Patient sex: F
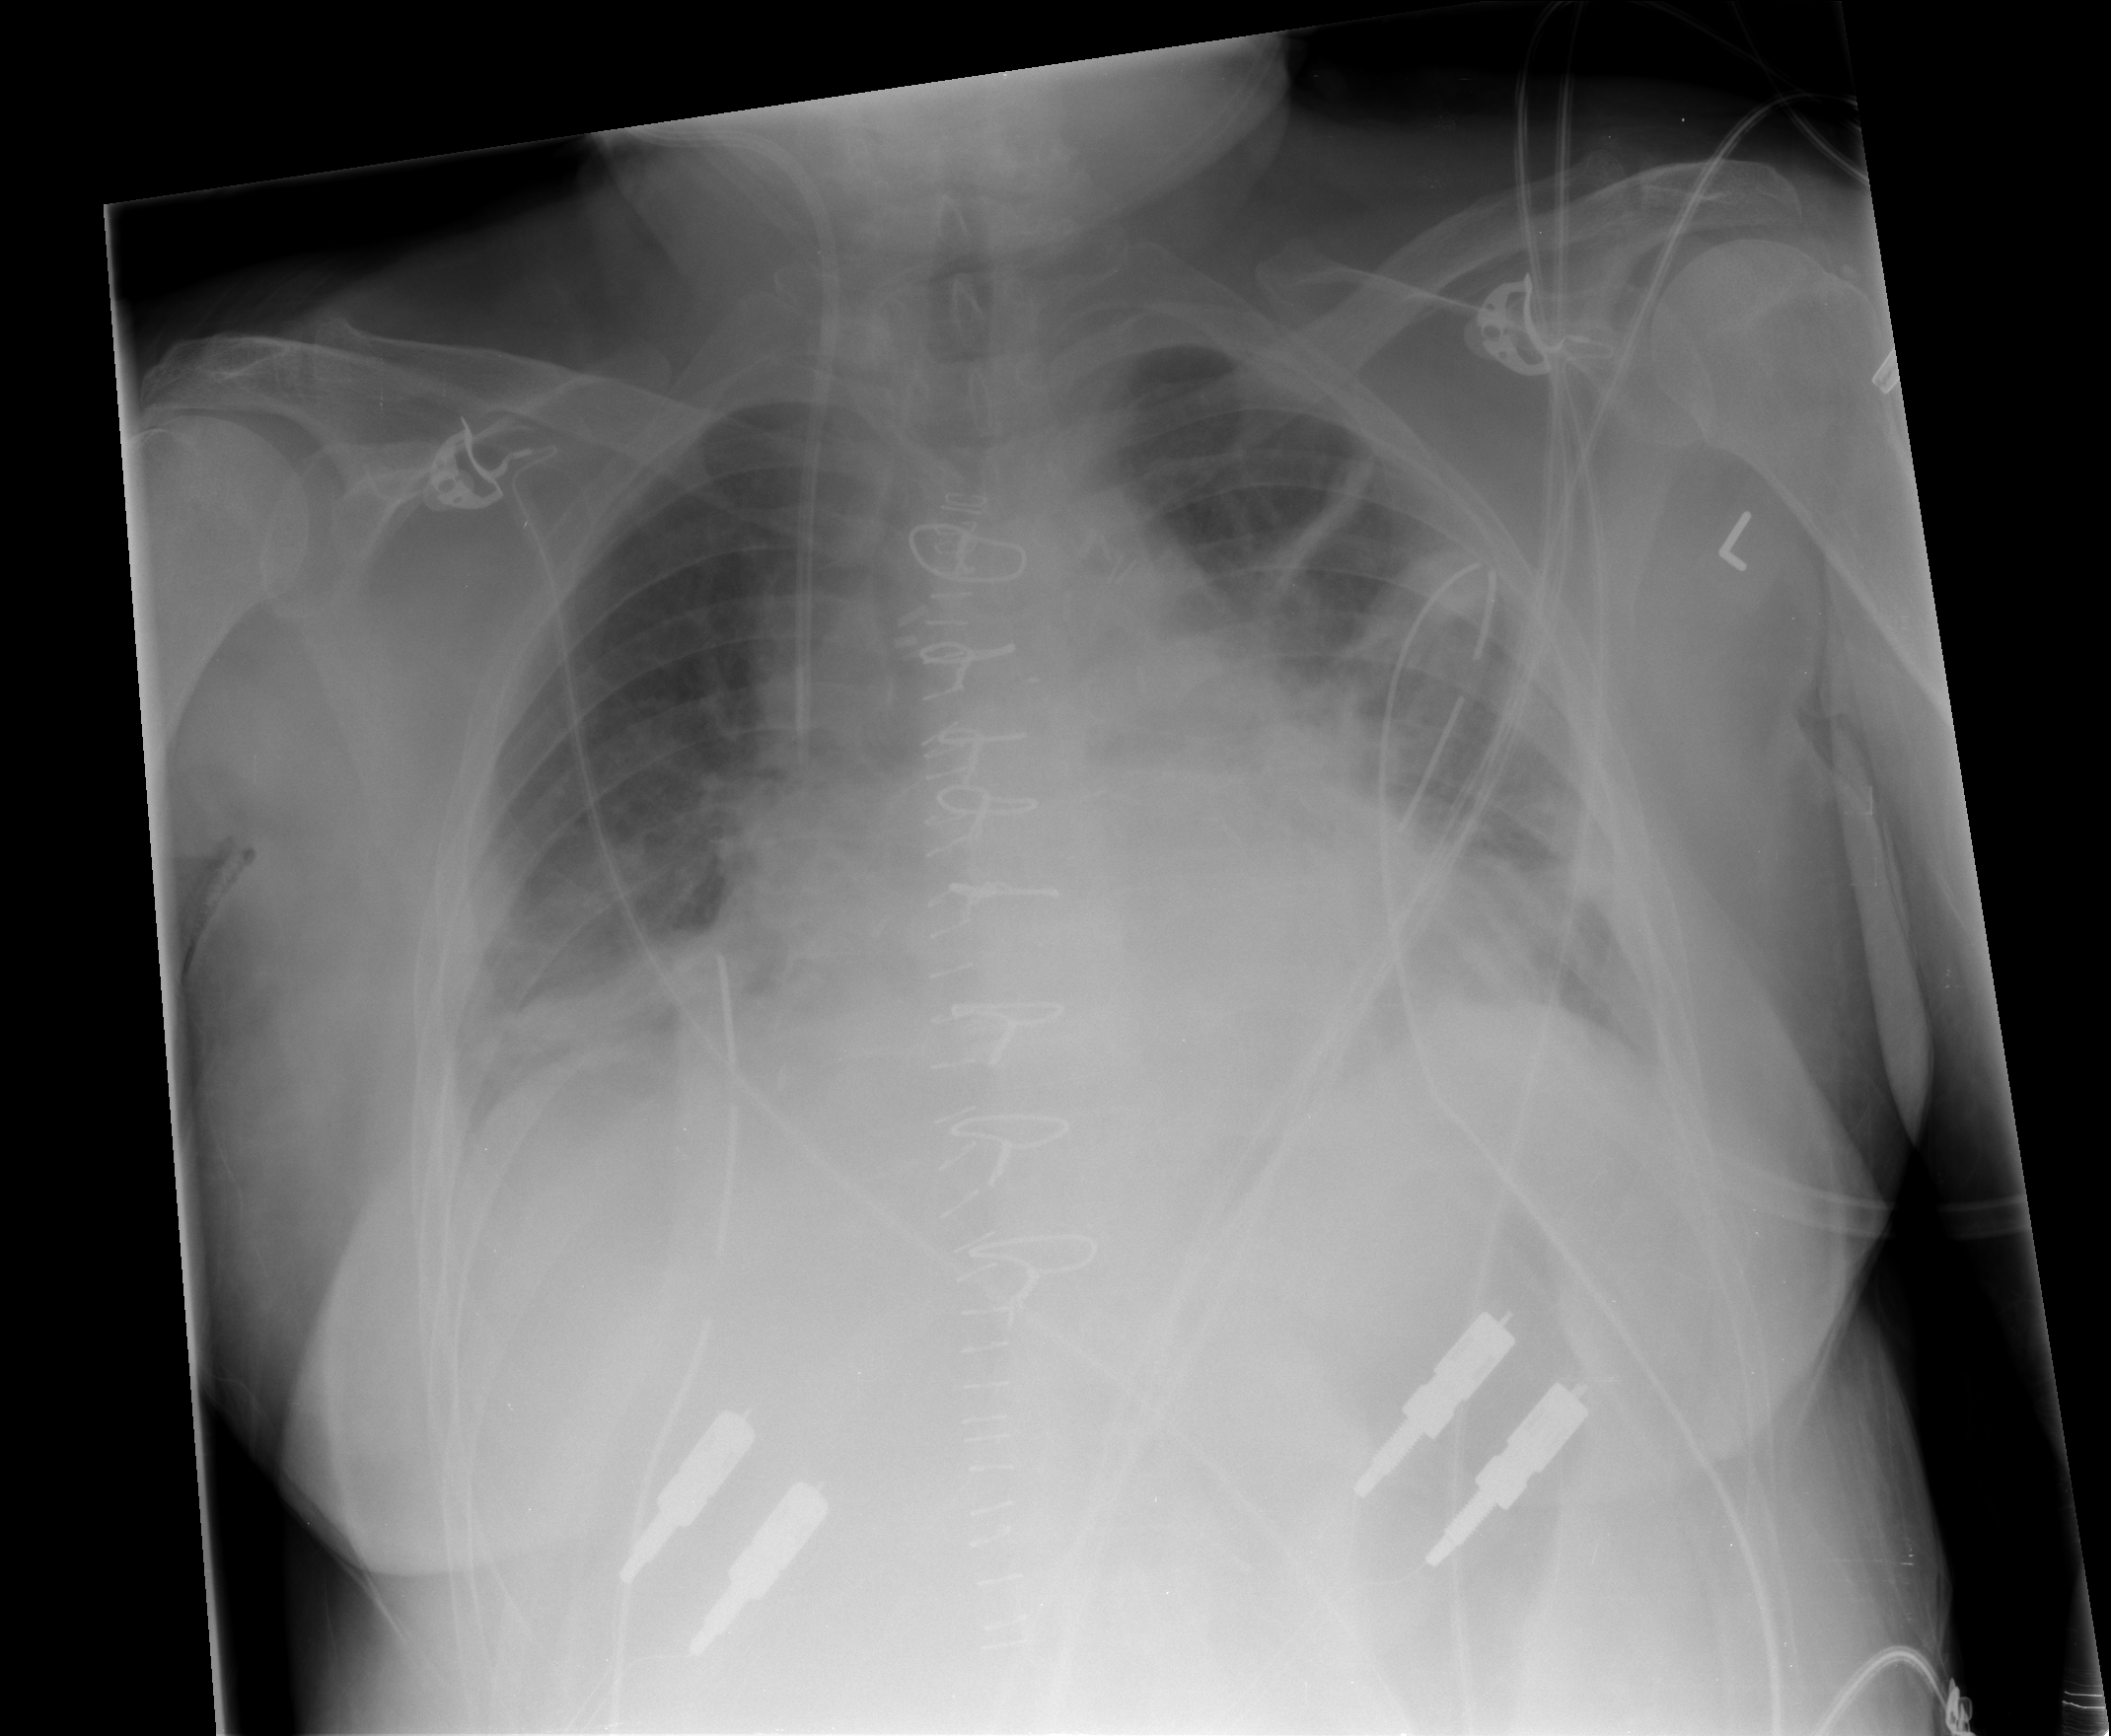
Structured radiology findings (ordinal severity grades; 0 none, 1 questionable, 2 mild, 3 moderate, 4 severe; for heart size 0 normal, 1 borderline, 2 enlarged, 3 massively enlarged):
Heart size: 2
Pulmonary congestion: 2
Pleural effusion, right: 0
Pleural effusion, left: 1
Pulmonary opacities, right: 1
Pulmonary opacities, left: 0
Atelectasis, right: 2
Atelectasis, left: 2